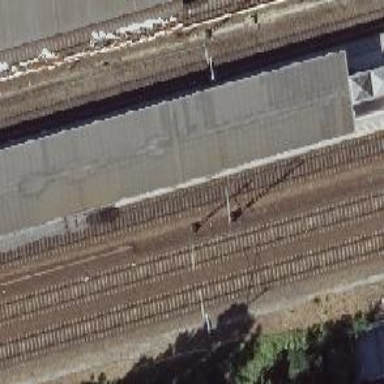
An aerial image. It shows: Milestone along the railway with catenary mast.